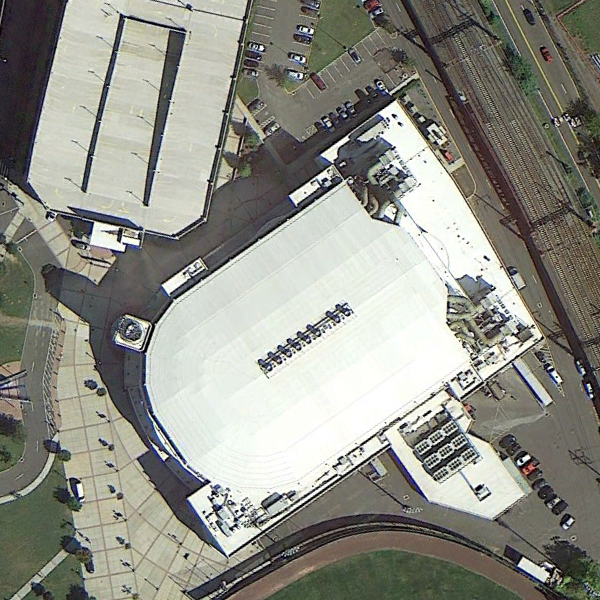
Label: Center